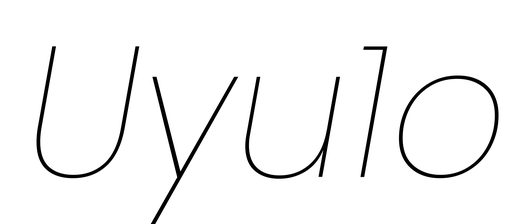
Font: Poppins-ThinItalic